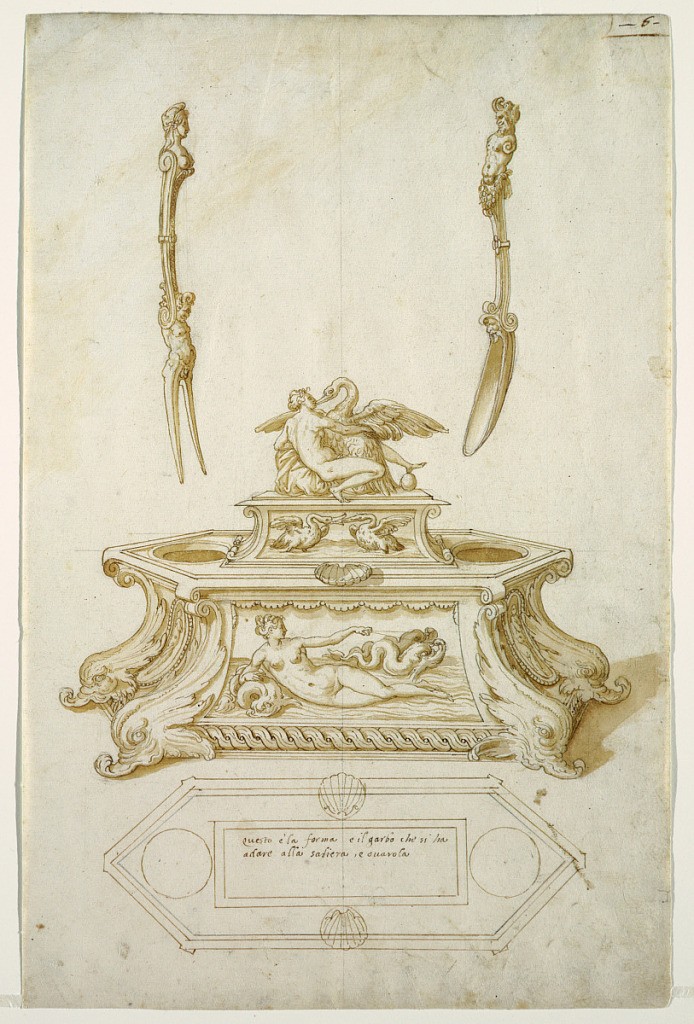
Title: Design for a Salt Cellar and Egg Dish with Fork and Spoon
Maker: Ottavio Strada, Italian, 1550 – 1612
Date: late 16th century
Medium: Pen and brown ink, brush and brown wash, charcoal or black chalk traces, ruled lines in leadpoint on cream laid paper
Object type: Drawing
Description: Fork at top left with end of handle formed by female bust; an extended volute forms length of handle which connects to a satyr whose legs tranform into two fork tines.  Spoon at top right has handle formed by satyr-herm whose lower half extends to connect to bowl of spoon with two opposing scrolls and a mask.  Design for saltcellar and egg dish in center; figures of Leda and the swan at top of vessel upon a raised rectangular plinth; relief panel with two swans on front side of plinth; lower part of vessel is six-sided with round well for holding an egg on each end and projecting seashell to hold salt in center front; front panel displays figure of Venus reclining on the sea with one elbow resting on a dolphin and other hand holding reigns of two dolphins, ornamental curtain above the scene; dolphin heads on lower corners form the feet; guilloche ornament borders the lower edge; oval reserves with figures on angled sides.  Plan of vessel at bottom, inscription located within the rectangle framing for the raised plinth and between the seashell shapes for the salt and round shapes for the eggs.